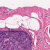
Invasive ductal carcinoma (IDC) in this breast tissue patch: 0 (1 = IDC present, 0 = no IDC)